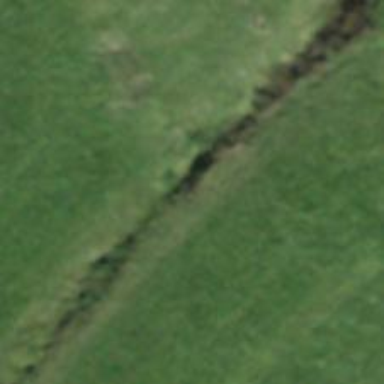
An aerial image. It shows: Fence.